Question: How much Data used?
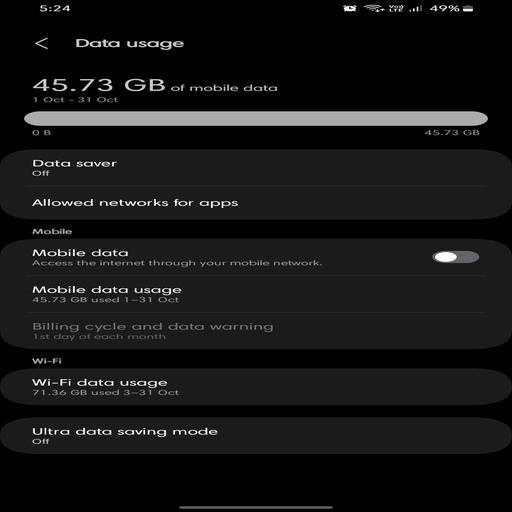
Answer: 45.73 GB